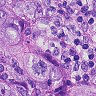
Metastatic tissue present: yes